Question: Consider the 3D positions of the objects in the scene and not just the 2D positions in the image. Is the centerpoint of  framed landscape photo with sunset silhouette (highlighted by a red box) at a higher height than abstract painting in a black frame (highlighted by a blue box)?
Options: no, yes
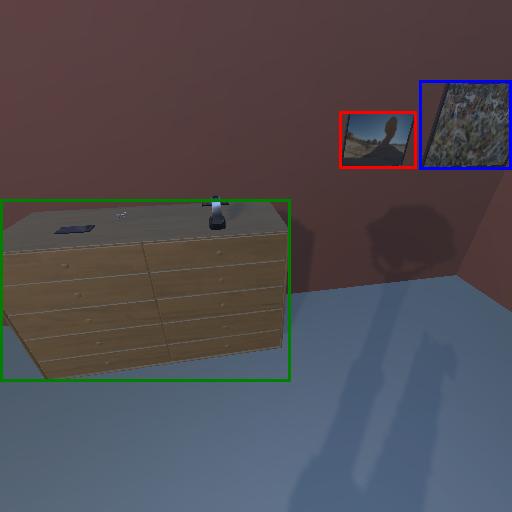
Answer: no